Interaction volume radius: 5 \u00c5
Interaction volume height: 30 \u00c5
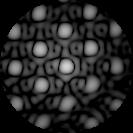
Disorder parameter: 0.1706